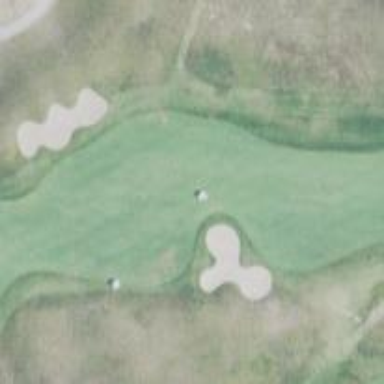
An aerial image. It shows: Golf fairway surrounded by grass.